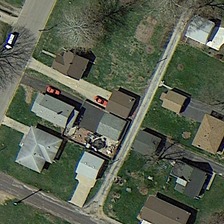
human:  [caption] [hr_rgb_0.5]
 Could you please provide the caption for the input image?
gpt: some residential buildings with green meadows and several trees are in a medium residential area .

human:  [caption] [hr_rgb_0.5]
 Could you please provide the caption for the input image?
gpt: some residential buildings with green meadows and several trees are in a medium residential area .

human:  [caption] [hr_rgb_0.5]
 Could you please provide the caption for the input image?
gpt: some residential buildings with green meadows and several trees are in a medium residential area .

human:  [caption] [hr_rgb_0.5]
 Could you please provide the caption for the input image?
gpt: some residential buildings with green meadows and several trees are in a medium residential area .

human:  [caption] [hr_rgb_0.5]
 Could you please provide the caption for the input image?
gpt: some residential buildings with green meadows and several trees are in a medium residential area .